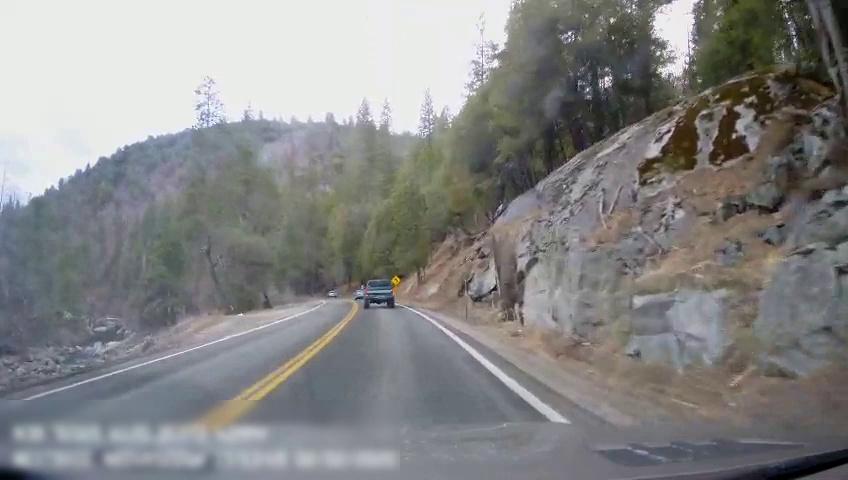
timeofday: Day
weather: Sunny
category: Drivable Space
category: Vehicles | Car
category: Vehicles | Truck
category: Lanes | Current Lane
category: Lanes | Current Lane
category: Lanes | Alternate Lane